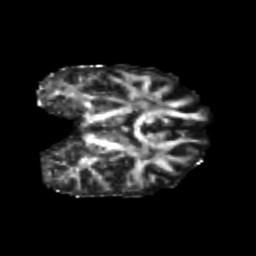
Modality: FA
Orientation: coronal
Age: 20
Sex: female
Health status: healthy
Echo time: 0.074 s